Field crop: tomato
Growth stage: 1
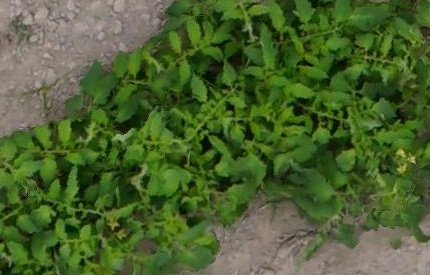
Species: tomato